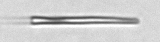
Label: fiber